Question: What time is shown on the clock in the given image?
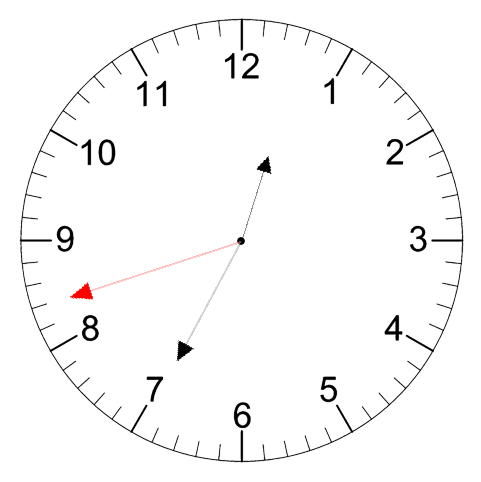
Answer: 12:34:42